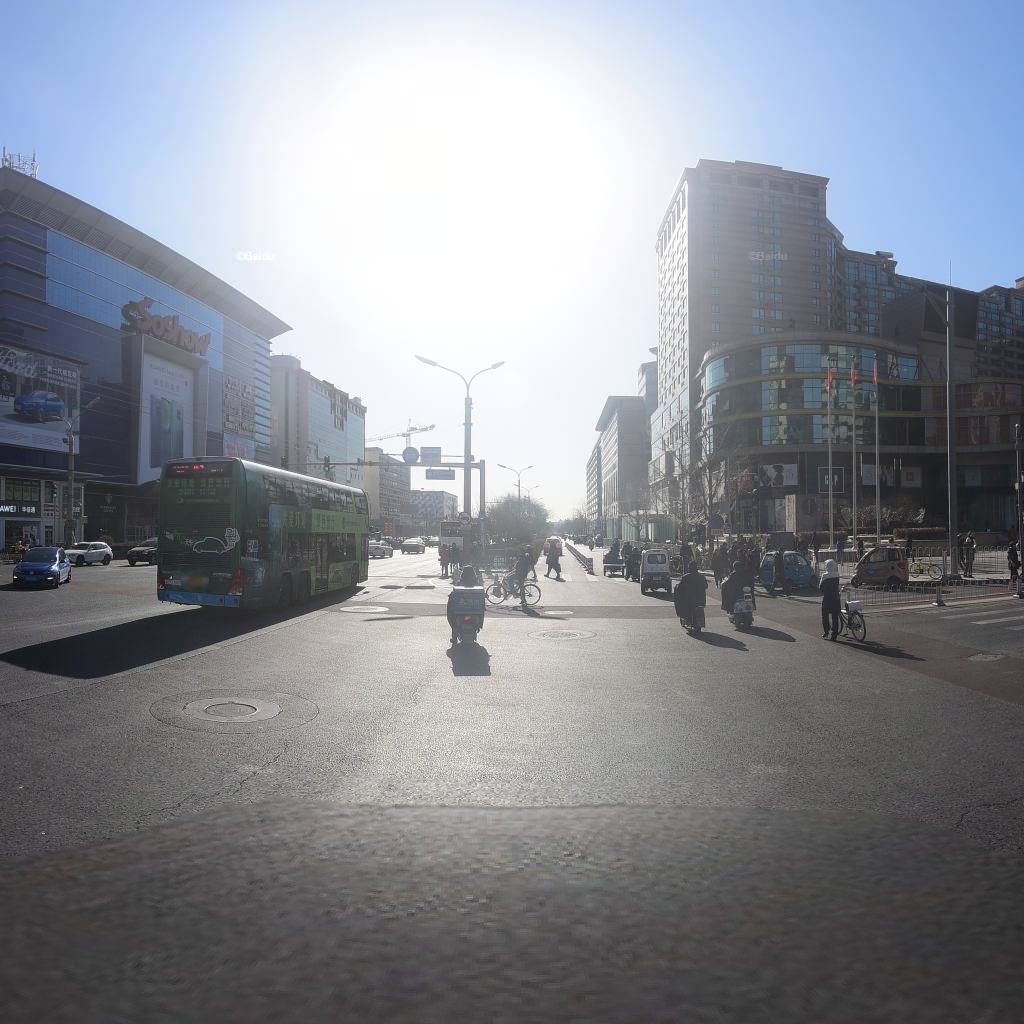
Region: Dongcheng
Road damage annotations: longitudinal crack, manhole cover, manhole cover, manhole cover, transverse crack, manhole cover, manhole cover, longitudinal crack